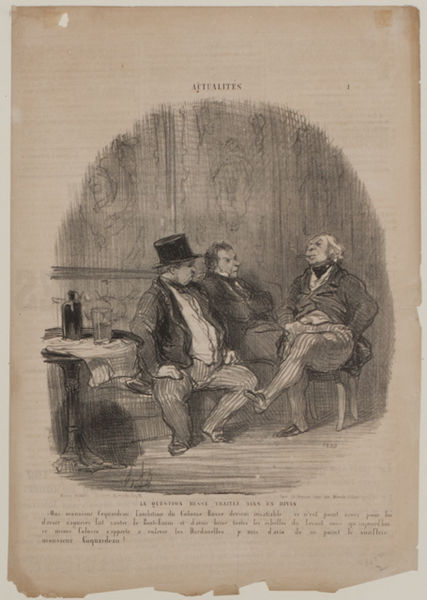
Titel: Actualités: La Question Russe Trait?e Dans un Divan
Künstler: Honoré Victorin Daumier
Standort: Amherst (Massachusetts, USA)
Institution: Mead Art Museum, Amherst College
Schlagwörter: frankreich, glas, männer, stuhl, tisch, zylinder, flasche, sofa, chair, hat, men, karikatur, discussion, interior, meeting, nose, seat, sit, sitting, table, rauchen, print, tapestry, wallpaper, lithographie, stich, illustration, text, wine, daumier, smoke, drawing, etching, glass, bildunterschrift, shoes, bottle, stripes, smoking, alcohol, beer, drink, neunzehntes jahrhundert, listening, couch, fat, herrenrunde, caption, discussing, churchille, 17 century, alchool, cigars, trouwsers